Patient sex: M
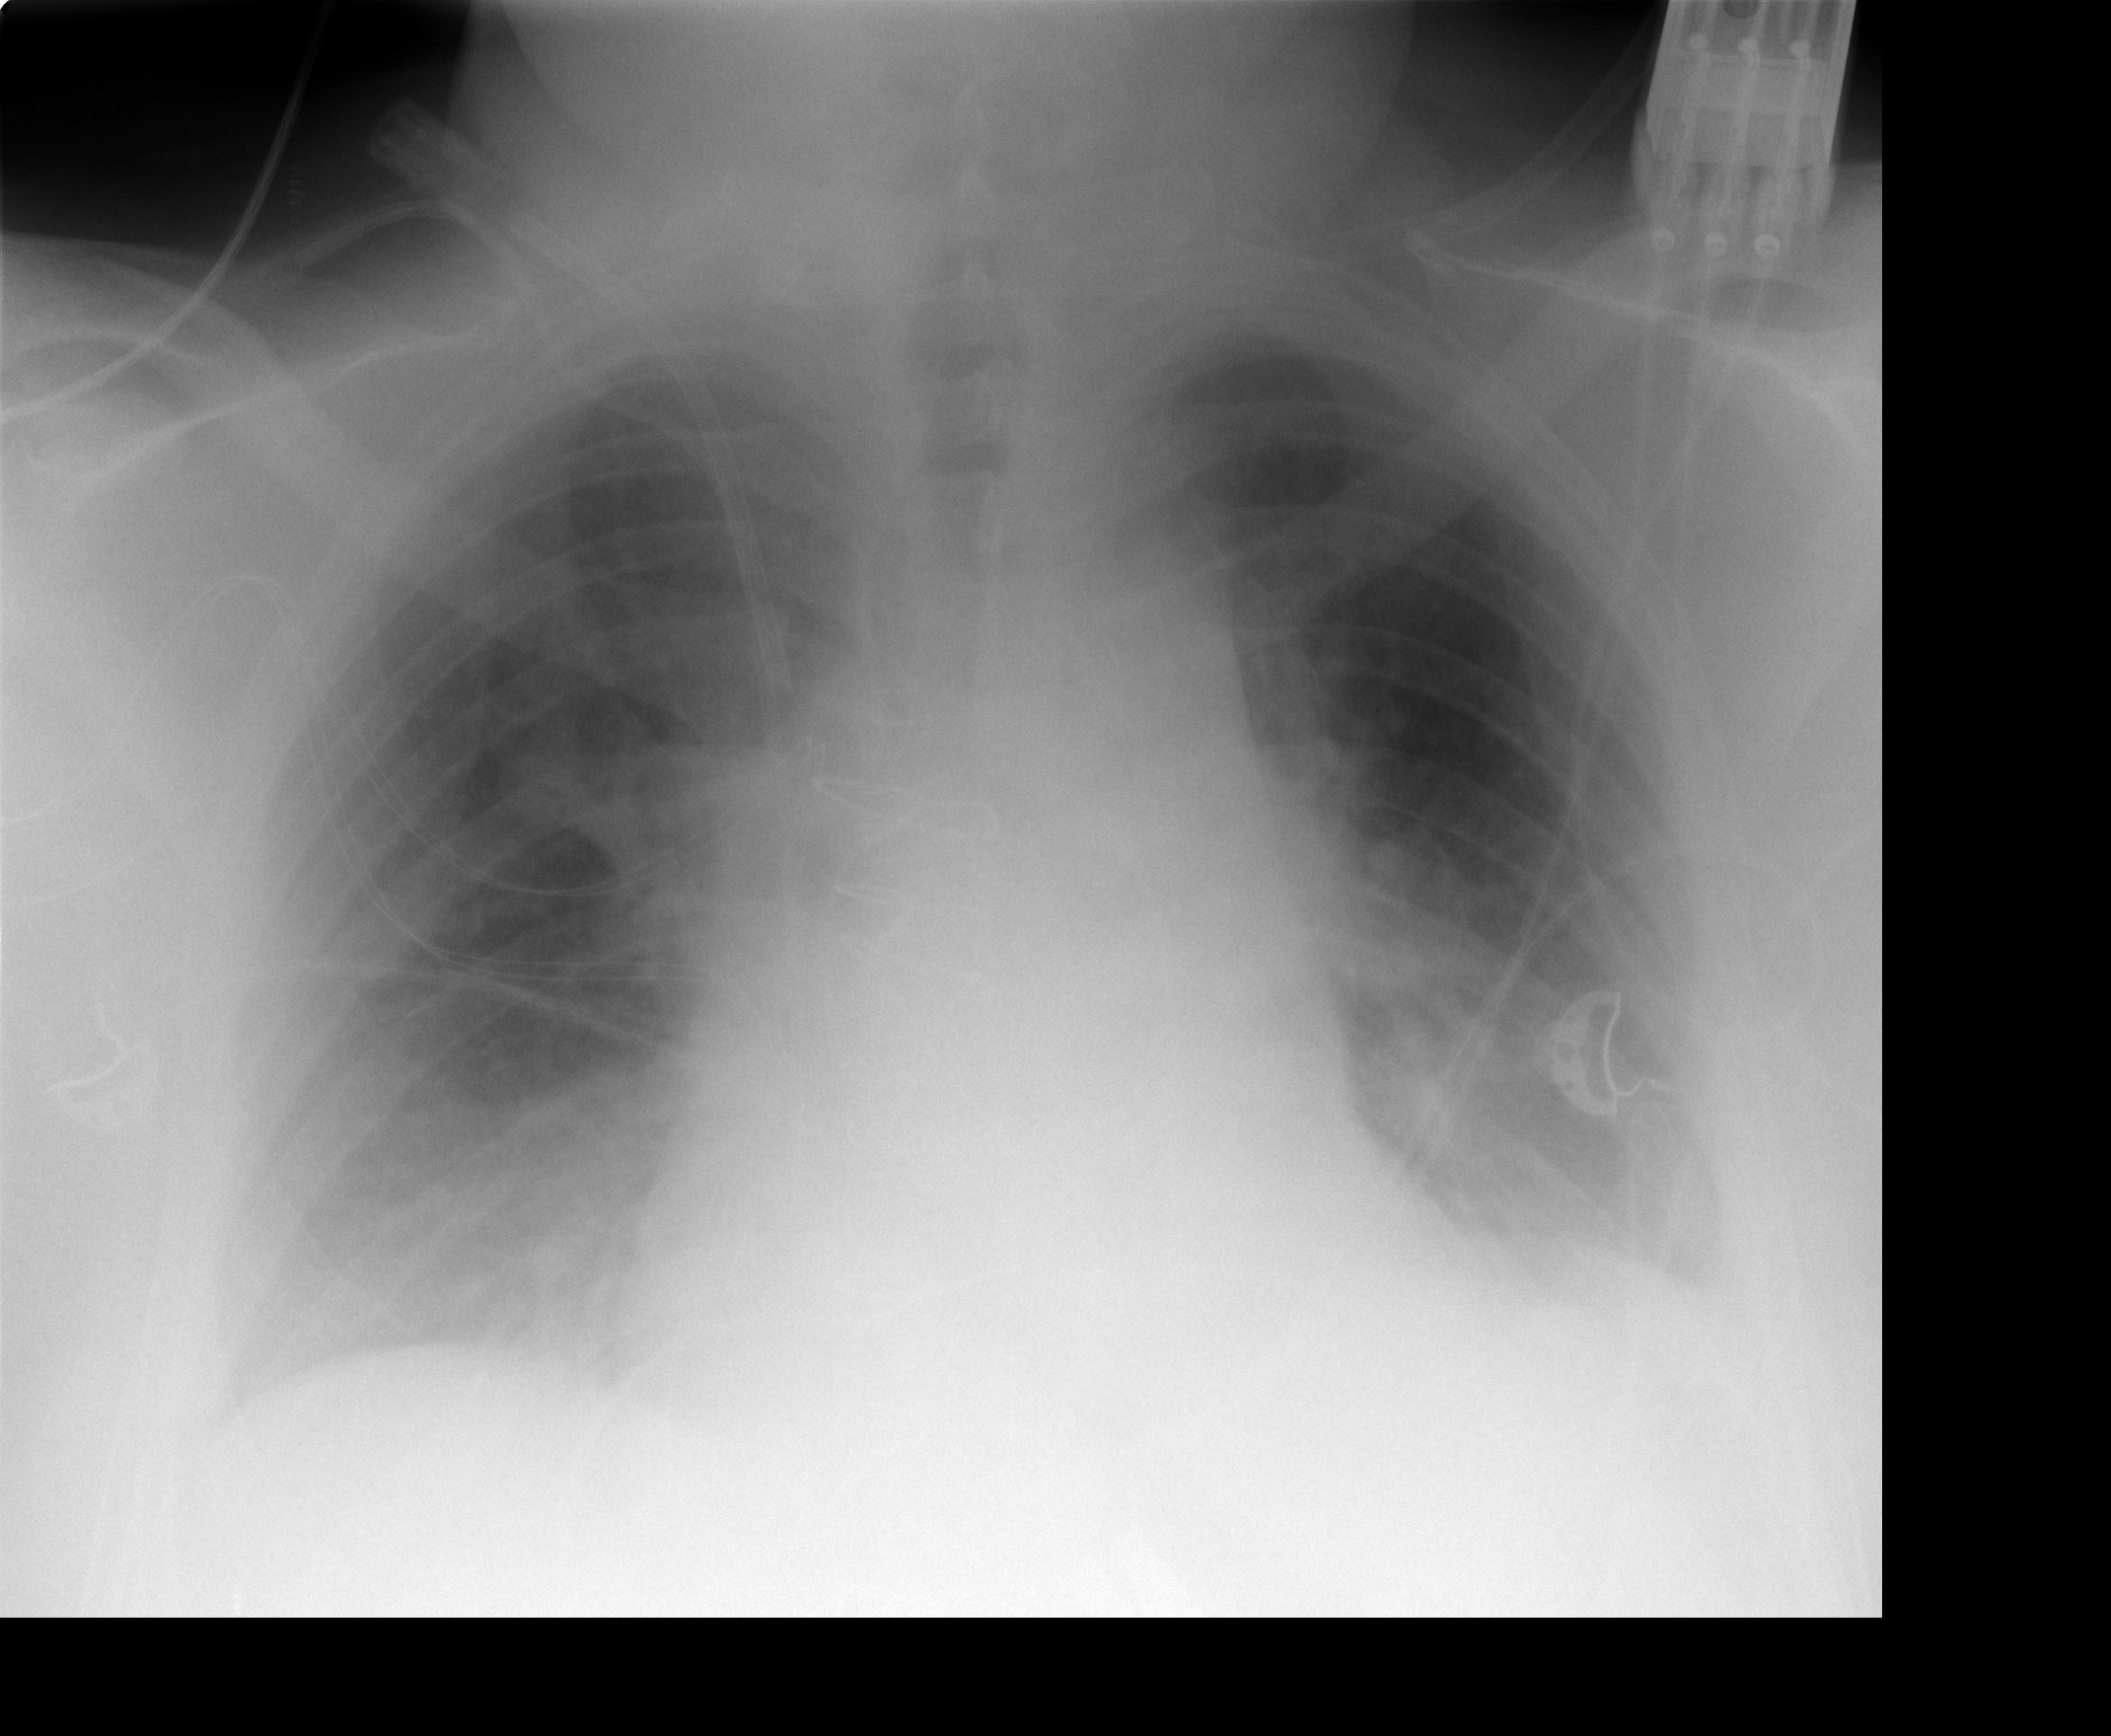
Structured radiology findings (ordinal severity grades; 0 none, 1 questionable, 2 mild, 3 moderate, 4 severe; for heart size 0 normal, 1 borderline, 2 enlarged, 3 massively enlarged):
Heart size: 0
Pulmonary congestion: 2
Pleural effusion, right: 2
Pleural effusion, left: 1
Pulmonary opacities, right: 1
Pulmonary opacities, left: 0
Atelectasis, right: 2
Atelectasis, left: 2